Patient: sex F, age 63
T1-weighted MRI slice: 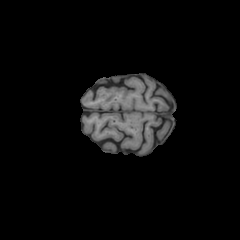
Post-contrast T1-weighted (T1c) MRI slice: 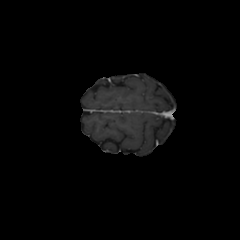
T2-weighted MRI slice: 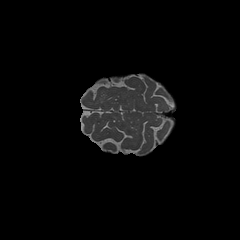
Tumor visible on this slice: no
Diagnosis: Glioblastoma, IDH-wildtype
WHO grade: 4